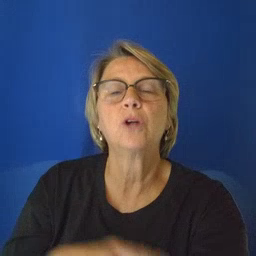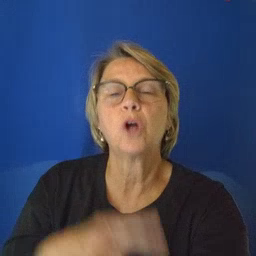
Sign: hair